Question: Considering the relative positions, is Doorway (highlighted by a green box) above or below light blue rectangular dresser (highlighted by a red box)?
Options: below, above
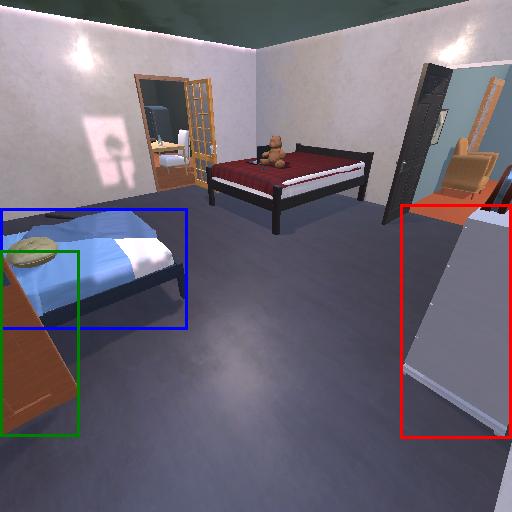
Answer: below